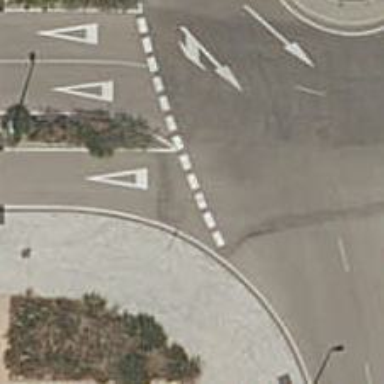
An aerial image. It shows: Road with "give way" sign.